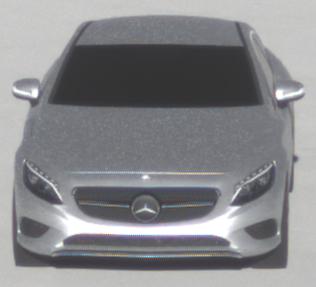
Make: Mercedes-Benz
Model: S 400 Coupé
Detailed model: S-Class (217) Coupé
Model produced from: 2015/10
Model produced until: 2017/09
Doors: 2
Color: white
Road condition: dry road
Daytime: morning or afternoon
Contrast: high contrast